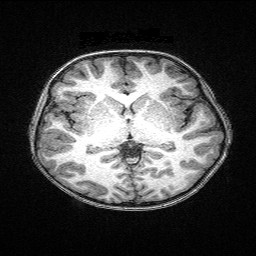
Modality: T1w
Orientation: coronal